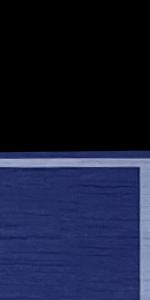
Label: Empty